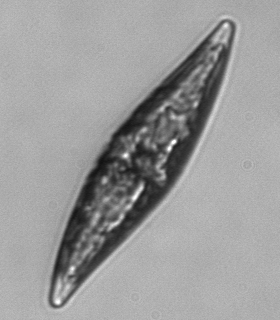
Label: Pleurosigma